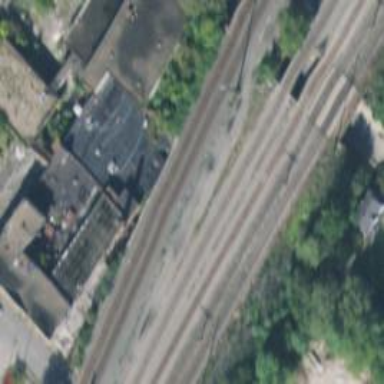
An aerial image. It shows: Railway line on embankment.